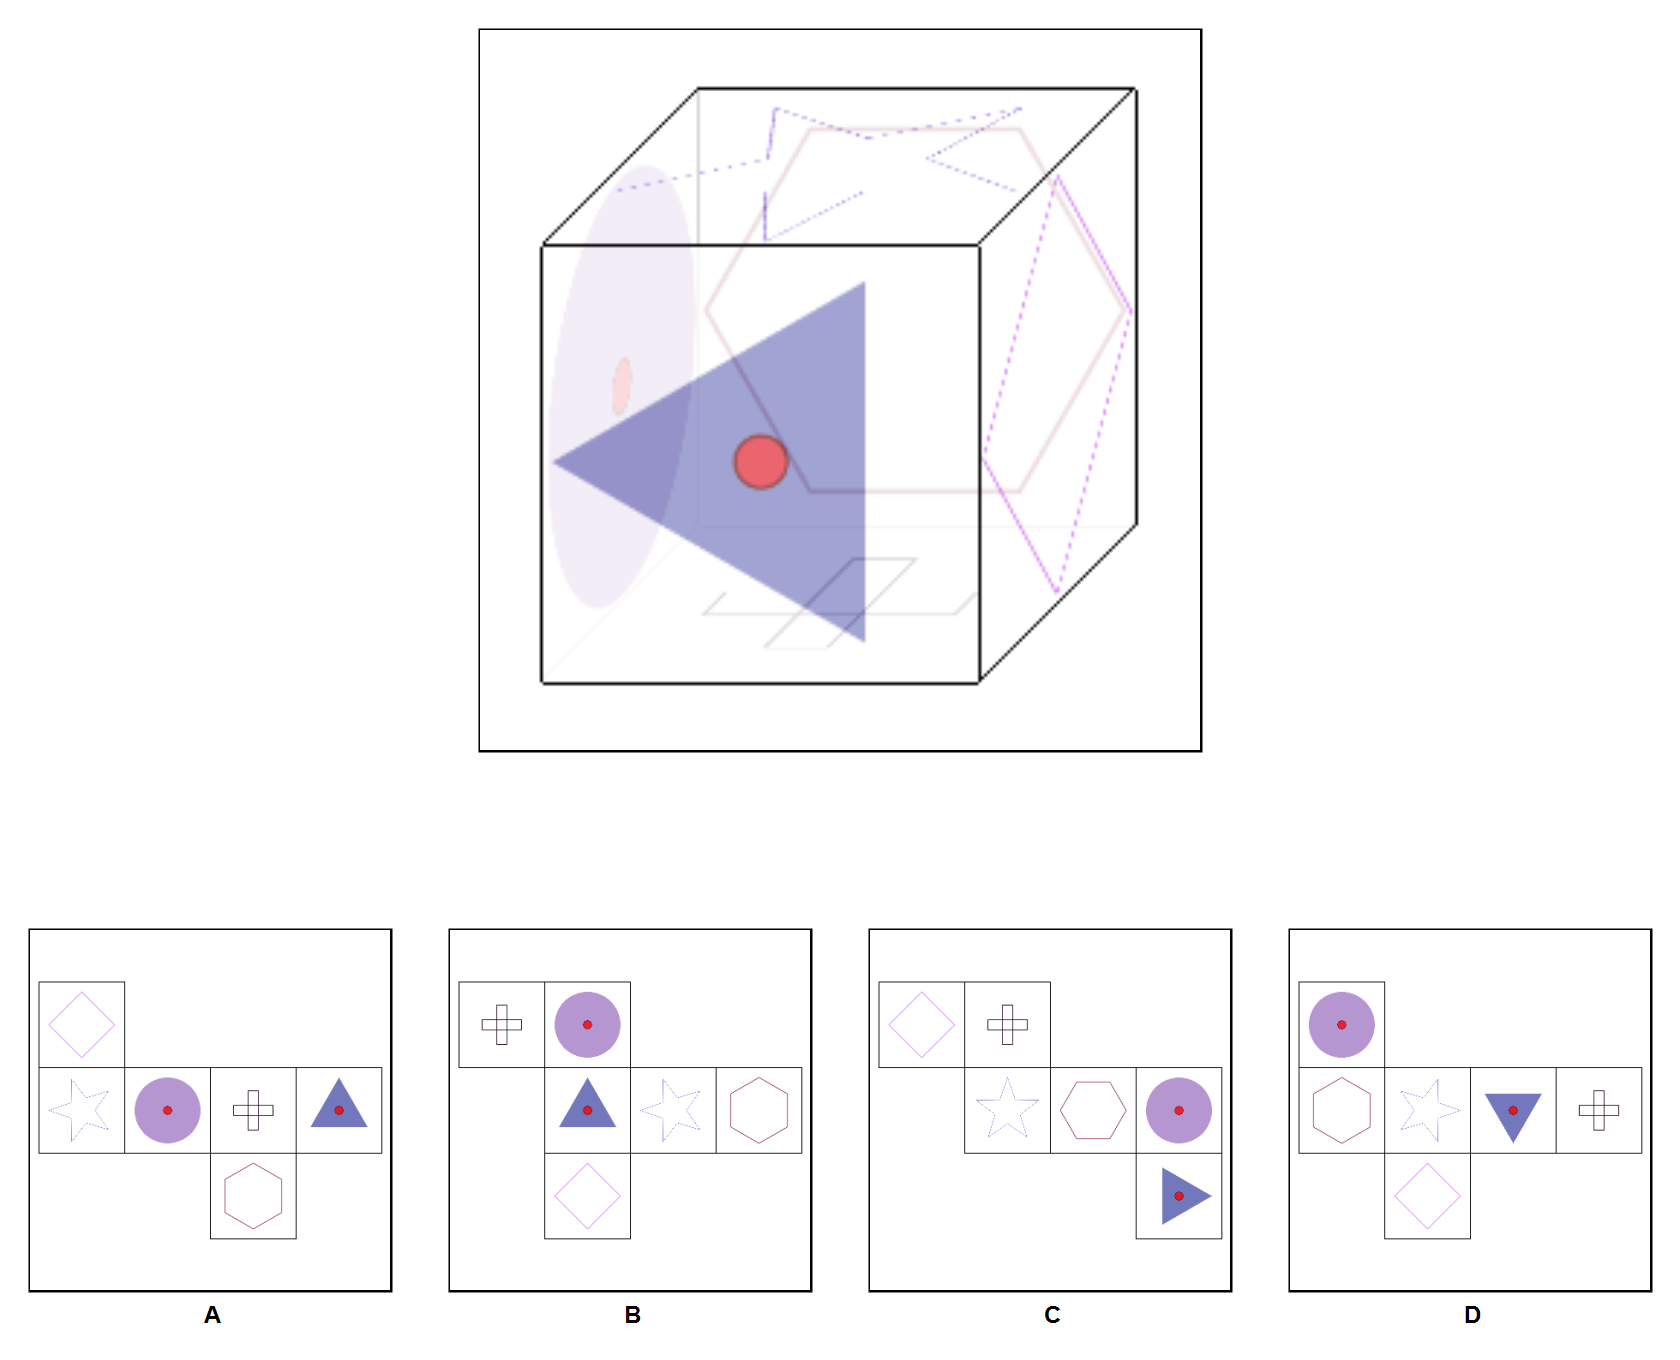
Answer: B